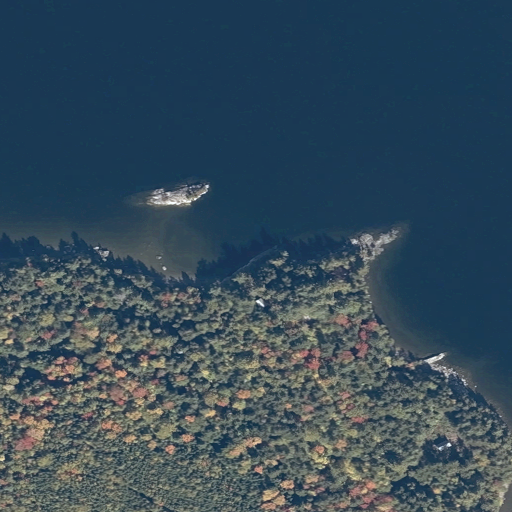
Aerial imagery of island in Maine named Lambert Island containing open water, evergreen forest, mixed forest, herbaceous wetlands, and deciduous forest